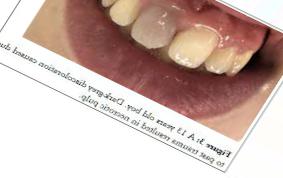
Condition: Tooth Discoloration